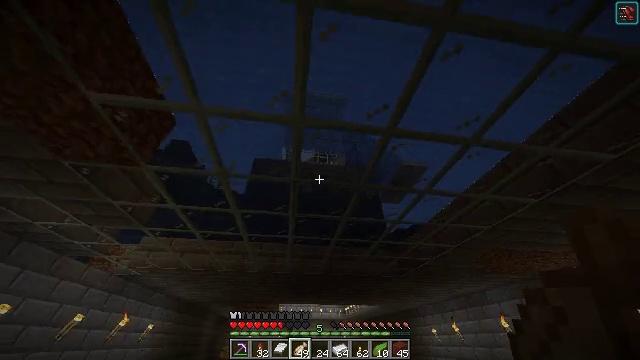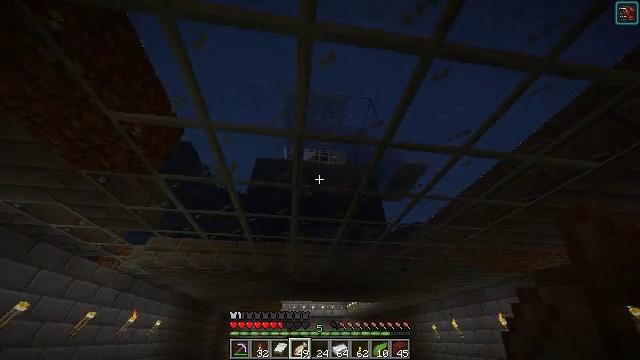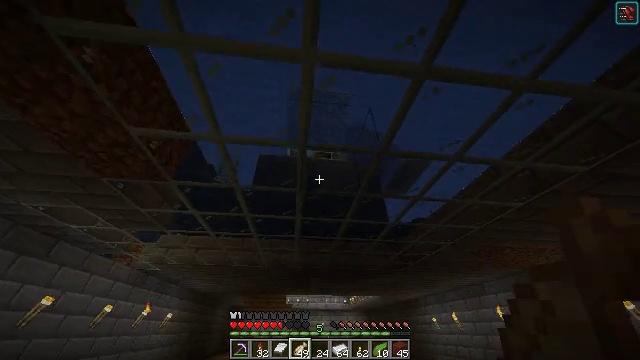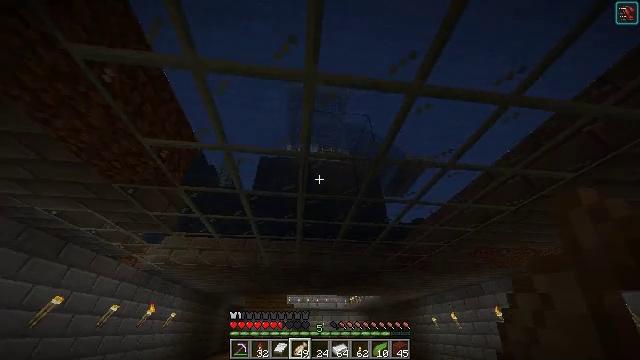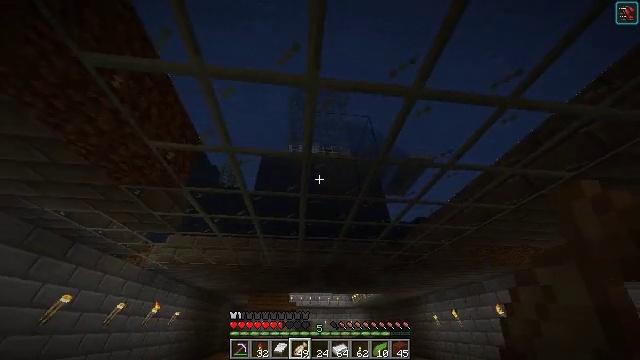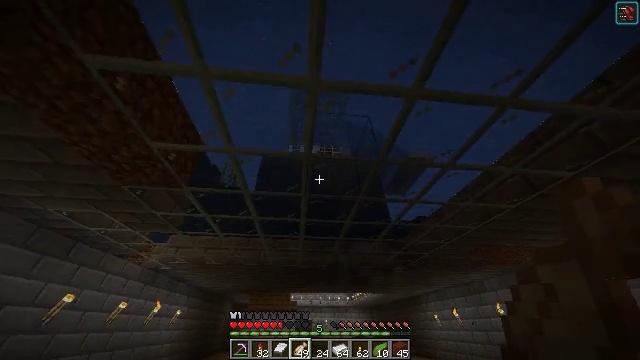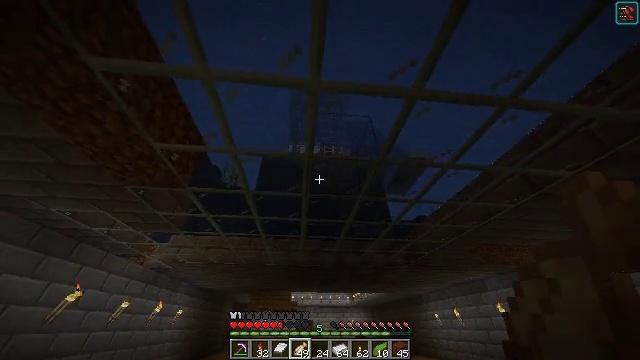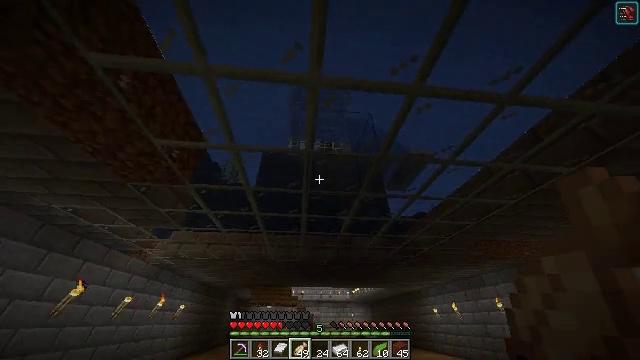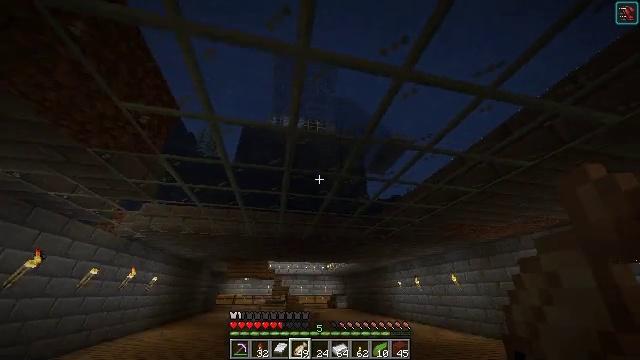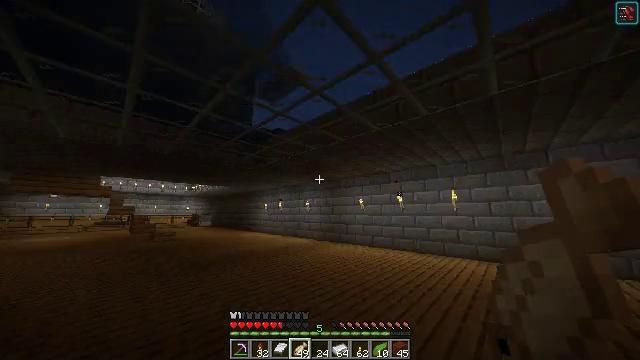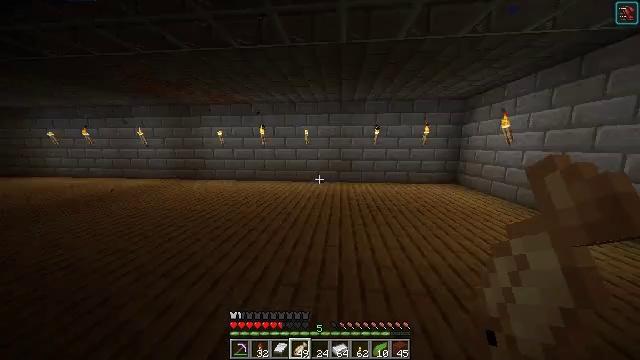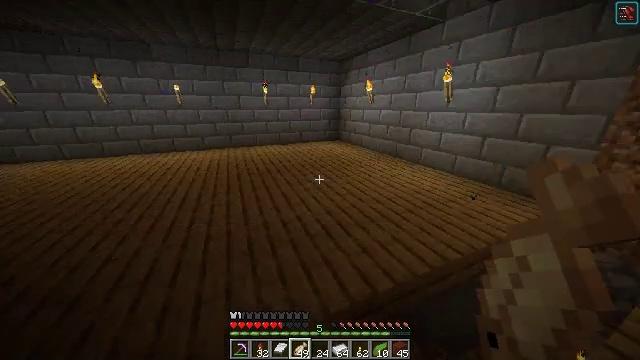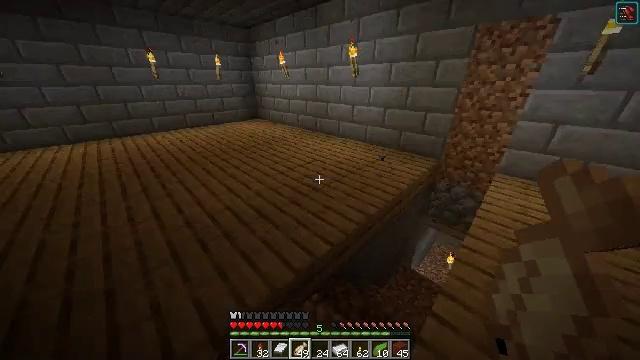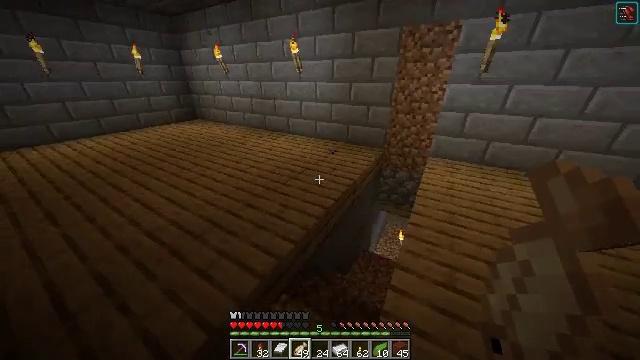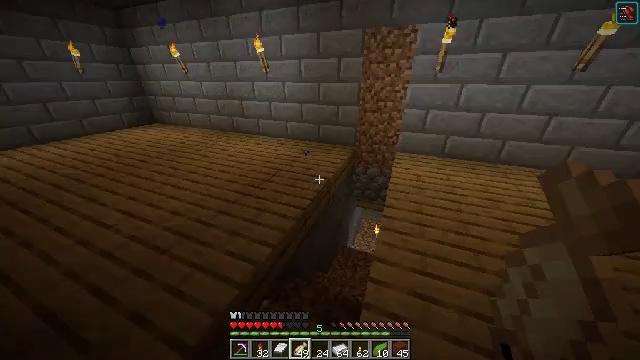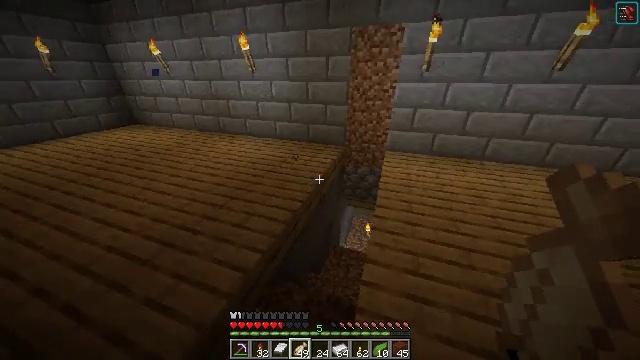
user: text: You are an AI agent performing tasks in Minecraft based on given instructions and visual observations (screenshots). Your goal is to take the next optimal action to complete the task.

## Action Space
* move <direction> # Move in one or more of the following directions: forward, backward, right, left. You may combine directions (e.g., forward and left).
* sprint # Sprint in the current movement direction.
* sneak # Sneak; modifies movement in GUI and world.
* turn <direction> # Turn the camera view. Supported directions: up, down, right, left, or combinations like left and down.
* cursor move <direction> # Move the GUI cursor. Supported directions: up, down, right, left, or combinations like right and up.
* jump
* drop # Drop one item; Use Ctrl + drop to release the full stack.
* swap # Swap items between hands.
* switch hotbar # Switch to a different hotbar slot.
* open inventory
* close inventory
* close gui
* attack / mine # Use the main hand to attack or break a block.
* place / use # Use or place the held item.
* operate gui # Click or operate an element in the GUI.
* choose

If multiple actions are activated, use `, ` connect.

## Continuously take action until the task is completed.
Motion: motion action
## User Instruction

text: In the crafting table, craft iron nugget.
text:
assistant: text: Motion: move back
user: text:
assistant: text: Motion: turn down
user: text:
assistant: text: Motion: no_op
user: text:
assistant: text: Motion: no_op
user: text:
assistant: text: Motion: no_op
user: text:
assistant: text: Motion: no_op
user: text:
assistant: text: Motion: turn down
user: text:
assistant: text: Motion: turn right and down
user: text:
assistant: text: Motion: turn right and down
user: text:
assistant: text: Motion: turn right and down
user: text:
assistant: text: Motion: turn right and down
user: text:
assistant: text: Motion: turn right and down
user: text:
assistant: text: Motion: turn right
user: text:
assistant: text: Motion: turn right
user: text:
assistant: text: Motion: move forward, turn right
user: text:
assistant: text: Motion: move forward
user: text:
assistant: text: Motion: move forward
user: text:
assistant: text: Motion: move forward, turn right and down
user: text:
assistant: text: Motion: move forward, turn right and down
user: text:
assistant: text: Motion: move forward, turn down
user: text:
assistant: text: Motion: move forward, turn down
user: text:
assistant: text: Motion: move forward
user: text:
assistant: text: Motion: move forward and move left
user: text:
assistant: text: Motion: move forward and move left
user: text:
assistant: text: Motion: move forward, turn right
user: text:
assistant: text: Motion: move forward, turn right and down
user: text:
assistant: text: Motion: move forward, turn right
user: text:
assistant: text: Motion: move forward
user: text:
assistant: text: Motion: move forward
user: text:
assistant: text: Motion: move forward